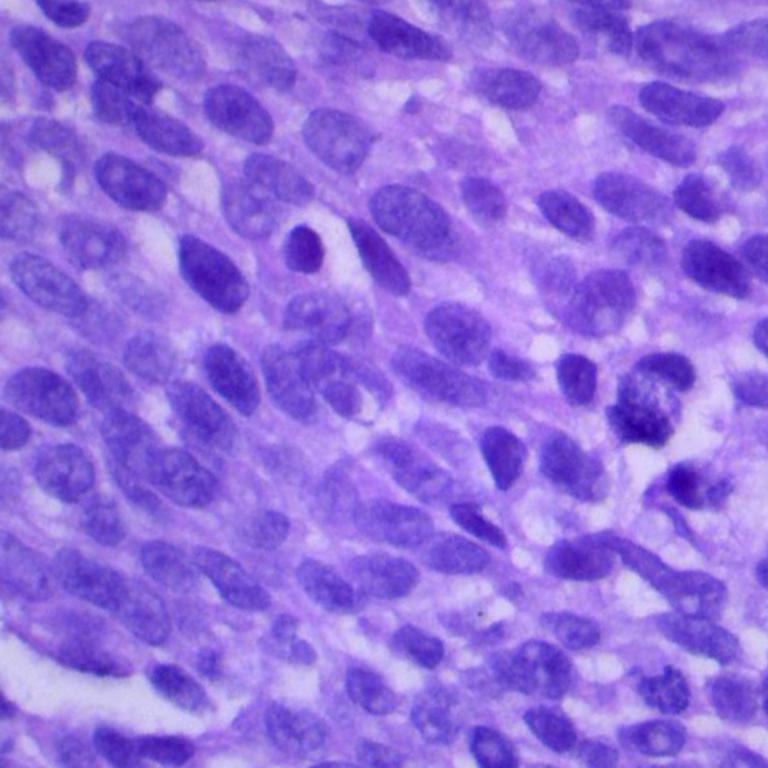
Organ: lung
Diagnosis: squamous carcinomas